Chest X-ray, AP view. Patient: 24 years old, sex F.
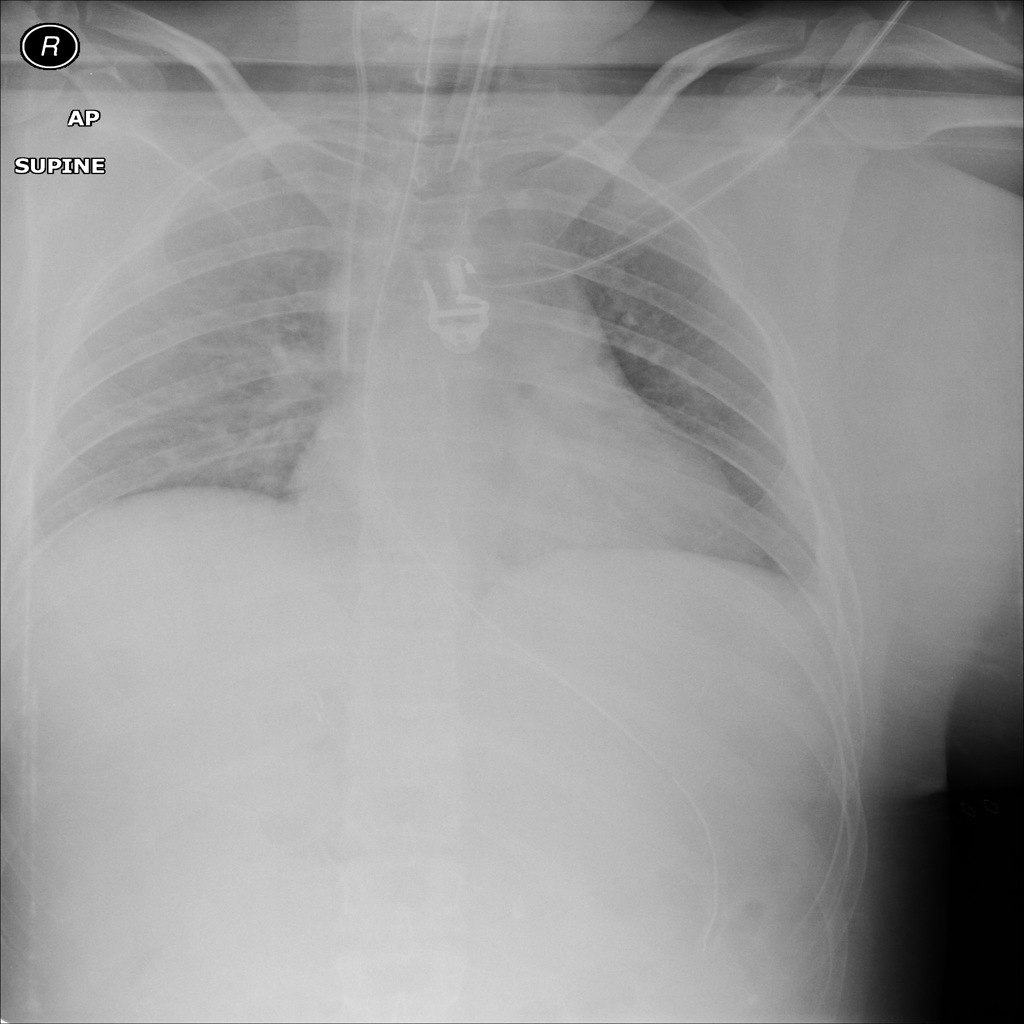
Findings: No Finding